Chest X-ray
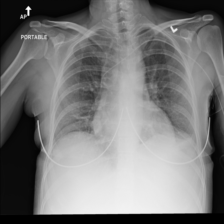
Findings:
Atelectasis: negative
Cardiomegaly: negative
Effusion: negative
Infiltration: negative
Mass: negative
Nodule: negative
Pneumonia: negative
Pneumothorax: negative
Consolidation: negative
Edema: negative
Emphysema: negative
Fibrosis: negative
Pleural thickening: negative
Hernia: negative